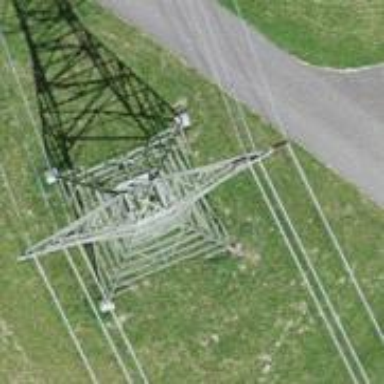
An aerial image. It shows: Power line is depicted.